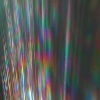
Label: sunburn